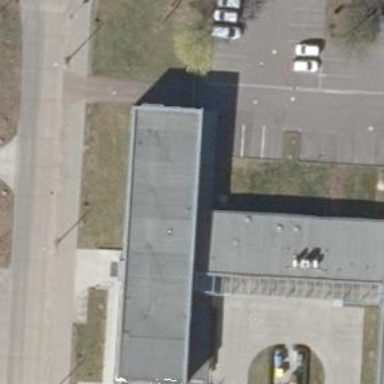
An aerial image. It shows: Building.